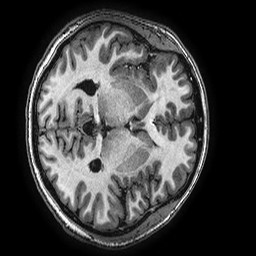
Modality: T1w
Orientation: axial
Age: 26
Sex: female
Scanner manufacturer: ge
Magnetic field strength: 3 T
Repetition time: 0.00766 s
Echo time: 0.003476 s